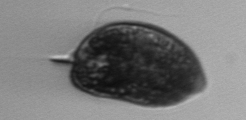
Label: Prorocentrum_micans